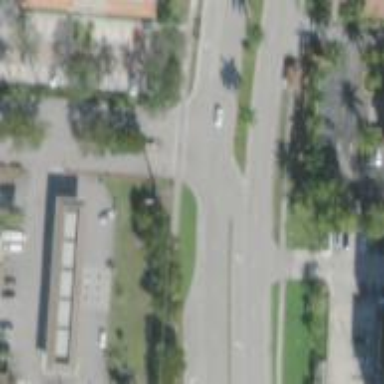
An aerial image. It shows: Asphalt road with primary link designation.